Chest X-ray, PA view. Patient: 58 years old, sex M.
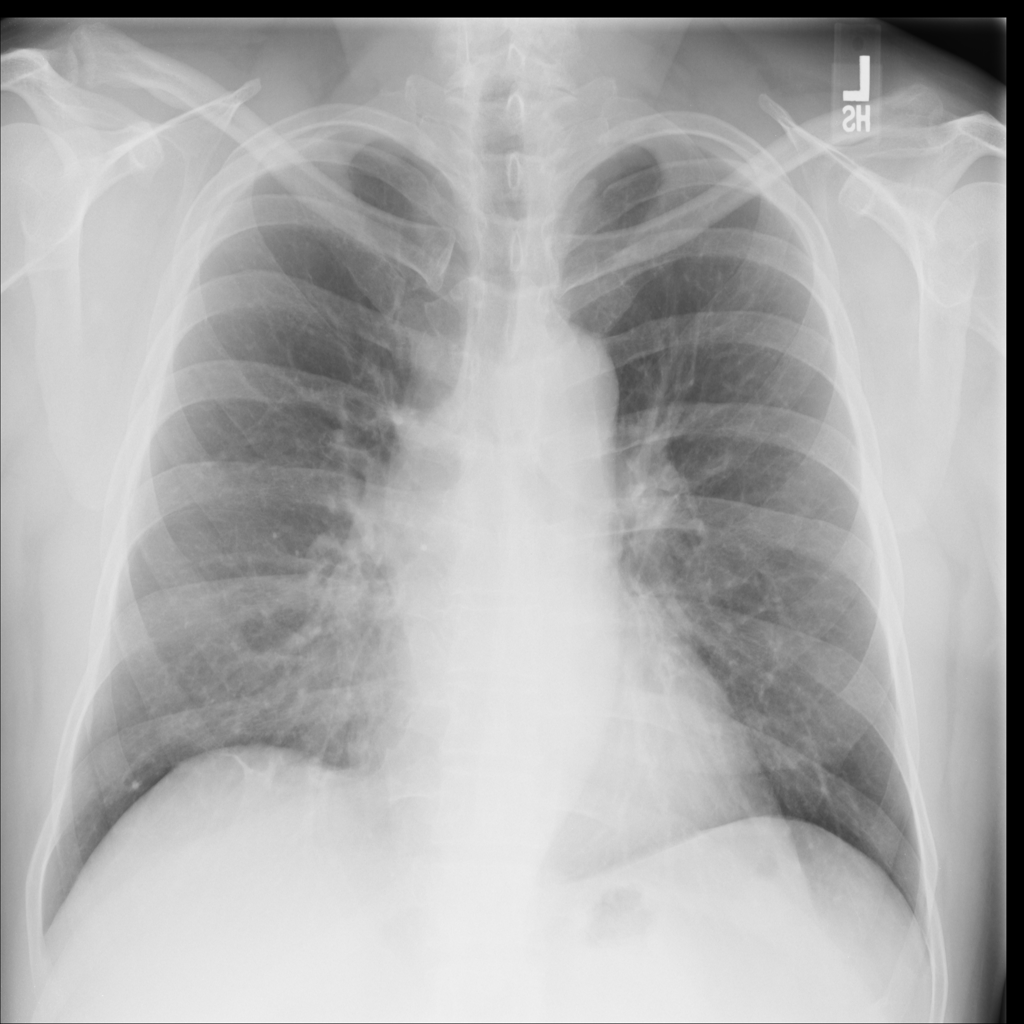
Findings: No Finding